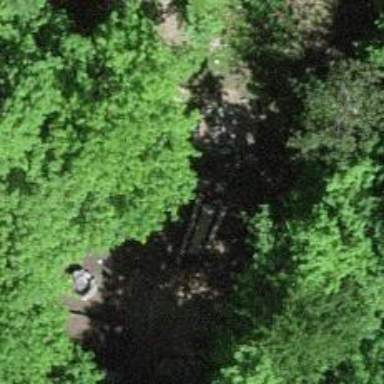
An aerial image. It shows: Picnic site for tourists.